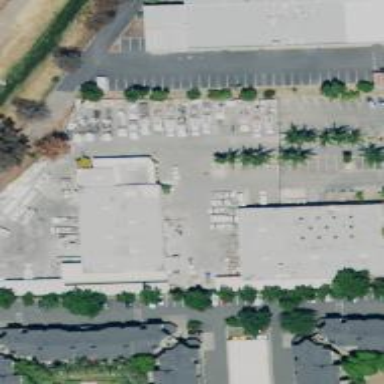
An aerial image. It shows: Retail area.